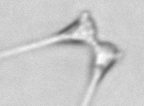
Label: Asterionellopsis_glacialis